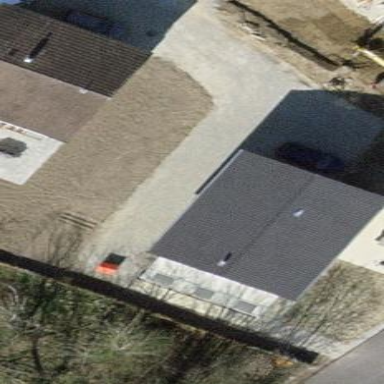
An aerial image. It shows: Residential building.